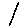
Label: line